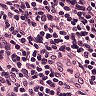
Metastatic tissue present: no